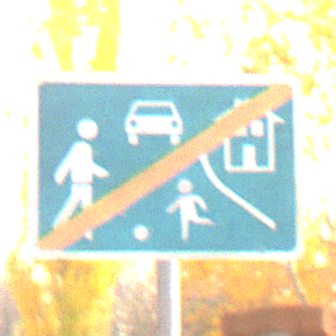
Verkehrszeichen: EndeVerkehrsberuhigterBereich
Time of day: SunriseSunset
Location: Roofed (Suburban)
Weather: Clear
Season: NotSpecified
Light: Natural